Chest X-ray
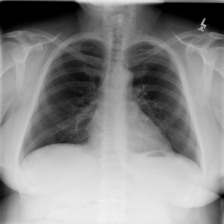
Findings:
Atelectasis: negative
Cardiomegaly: negative
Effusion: negative
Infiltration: negative
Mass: negative
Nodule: negative
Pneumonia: negative
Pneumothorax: negative
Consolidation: negative
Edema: negative
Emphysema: negative
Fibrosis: negative
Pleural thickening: negative
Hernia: negative